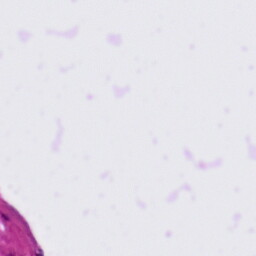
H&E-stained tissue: Tonsil